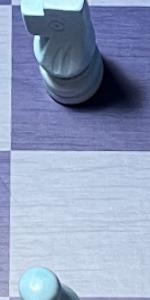
Label: Empty